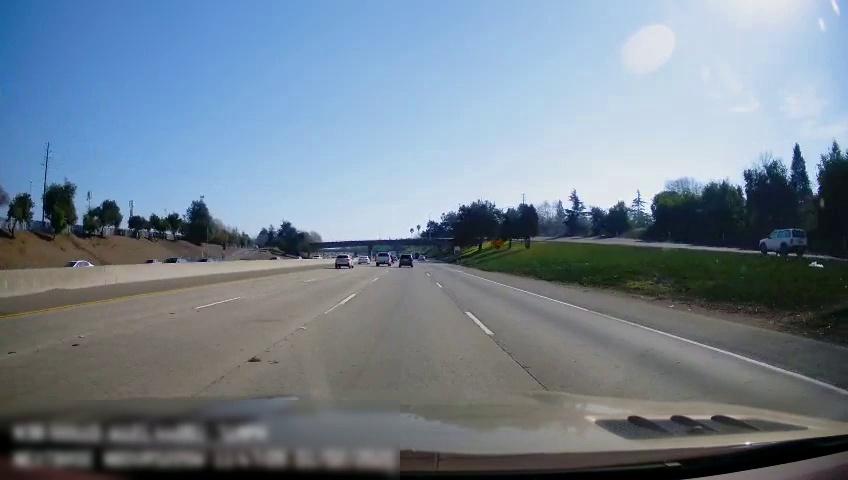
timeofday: Day
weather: Sunny
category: Drivable Space
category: Drivable Space
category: Vehicles | SUV
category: Vehicles | Car
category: Vehicles | Truck
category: Vehicles | SUV
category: Vehicles | SUV
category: Vehicles | SUV
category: Vehicles | SUV
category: Vehicles | Car
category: Lanes | Alternate Lane
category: Lanes | Alternate Lane
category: Lanes | Alternate Lane
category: Lanes | Alternate Lane
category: Lanes | Current Lane